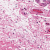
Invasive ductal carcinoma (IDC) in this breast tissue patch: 0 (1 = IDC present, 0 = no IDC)